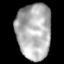
Tissue: lung
Cell type: Endothelial cells
Senescence score: 0.1823
Nuclear area (px): 1902
Mean DAPI intensity: 176.405